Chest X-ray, PA view. Patient: 54 years old, sex F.
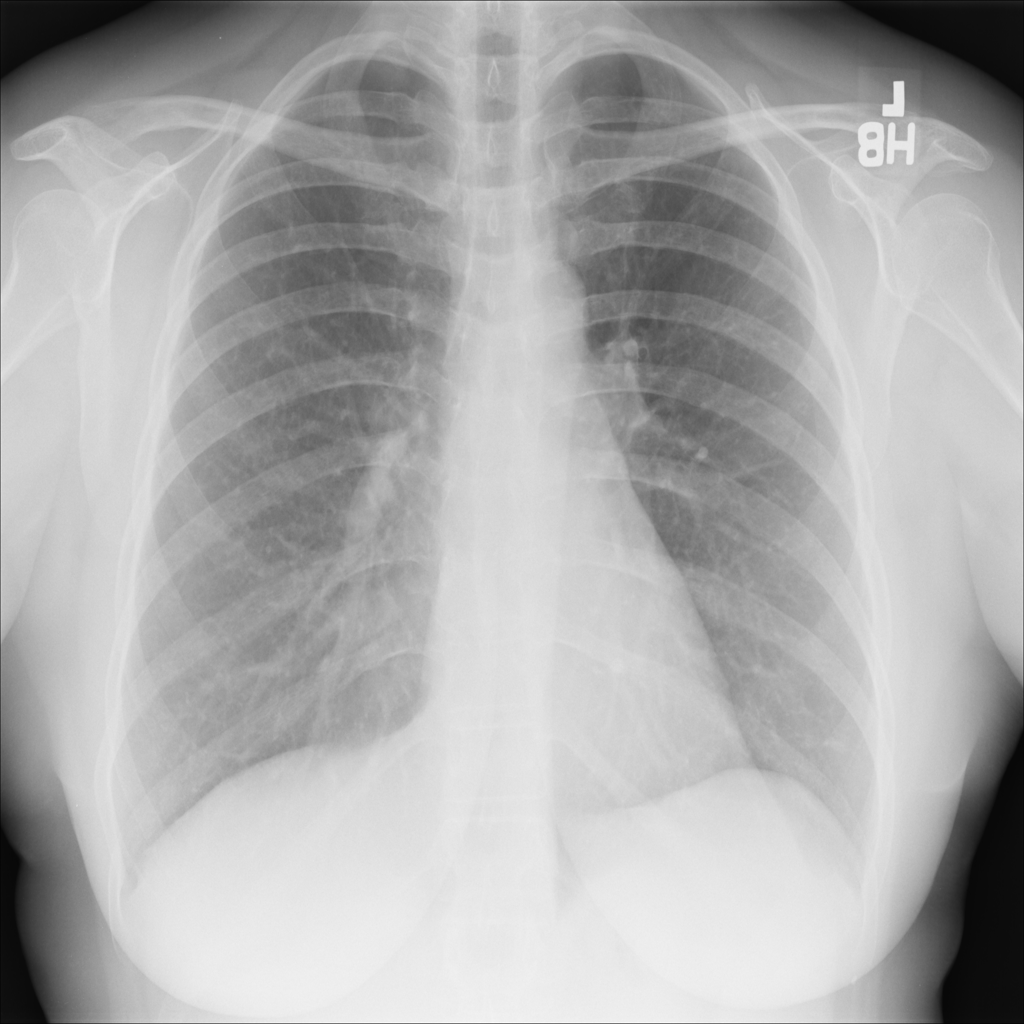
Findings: No Finding